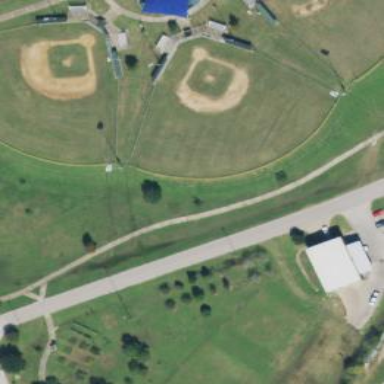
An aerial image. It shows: Baseball pitch for leisure land activities.